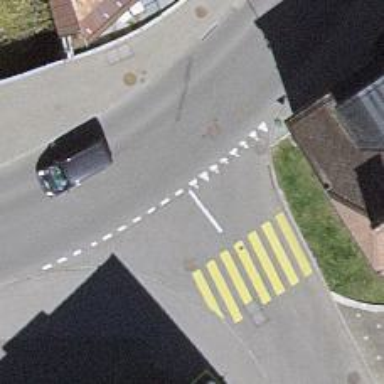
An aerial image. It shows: Road with "give way" sign.